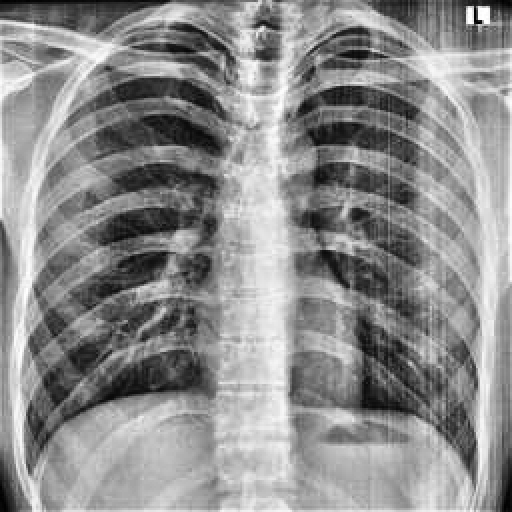
Finding: NORMAL